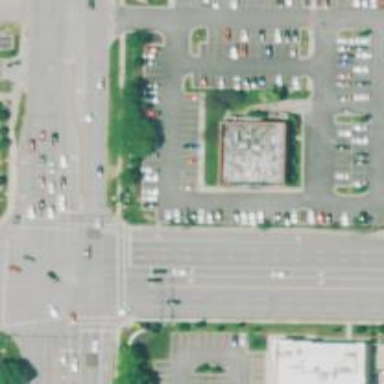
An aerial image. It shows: Parking space.